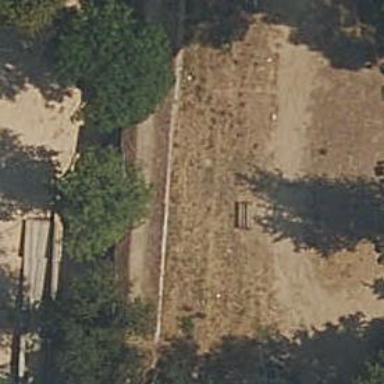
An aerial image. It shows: Brown bench.